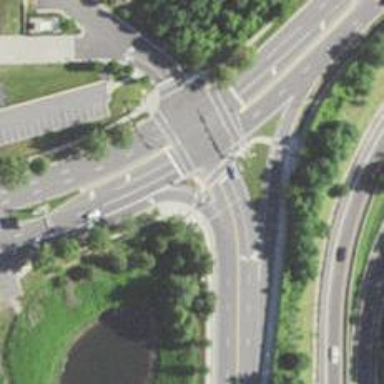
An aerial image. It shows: Pedestrian crossing with zebra markings on footway.